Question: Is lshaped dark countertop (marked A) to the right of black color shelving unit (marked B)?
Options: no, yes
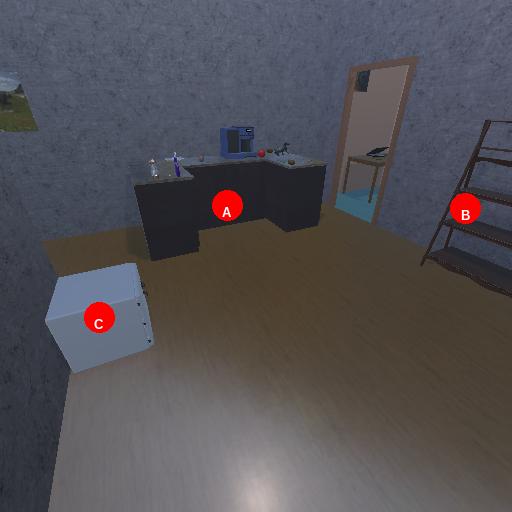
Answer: no